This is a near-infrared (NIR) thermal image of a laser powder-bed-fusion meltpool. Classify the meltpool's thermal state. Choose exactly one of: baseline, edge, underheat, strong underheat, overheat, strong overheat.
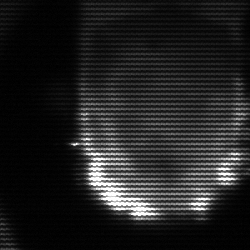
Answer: baseline